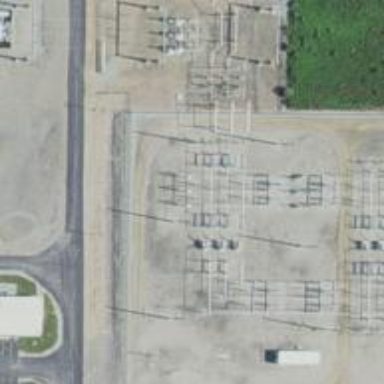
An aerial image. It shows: Switch used for power control.